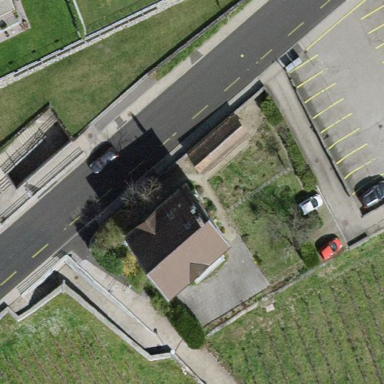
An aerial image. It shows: Detached building.